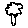
Label: tree